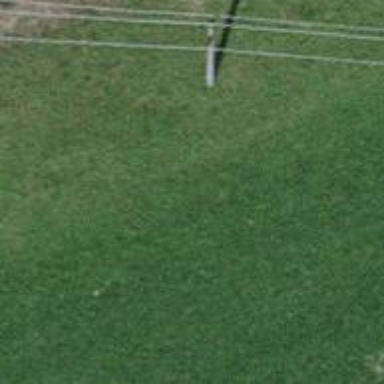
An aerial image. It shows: Power pole.